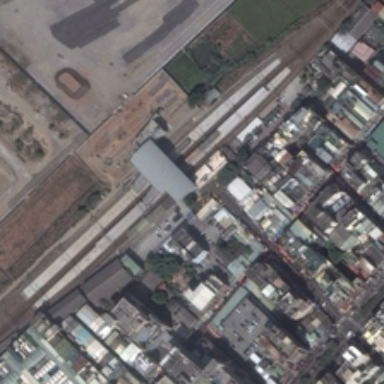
Many buildings are in one side of a railway station .